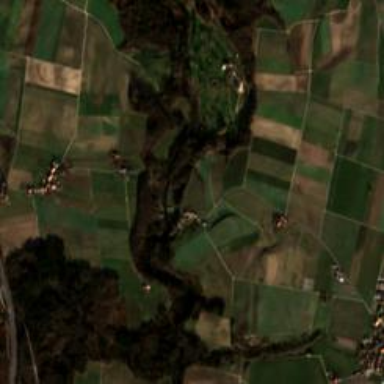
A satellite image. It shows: Picturesque farmland scene.